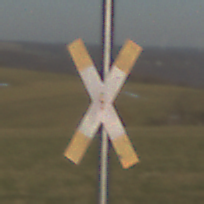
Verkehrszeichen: Andreaskreuz
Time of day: MorningAfternoon
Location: Outdoor (Nature)
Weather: Clear
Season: Winter
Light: Natural